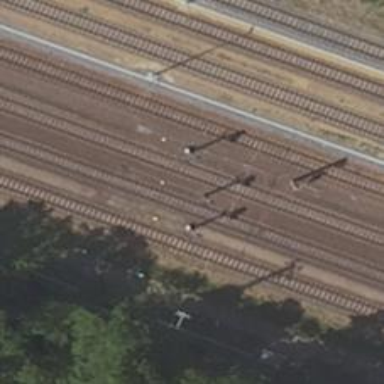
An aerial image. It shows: Railway signal.